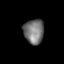
Tissue: lung
Cell type: Endothelial cells
Senescence score: 0.638
Nuclear area (px): 485
Mean DAPI intensity: 117.309